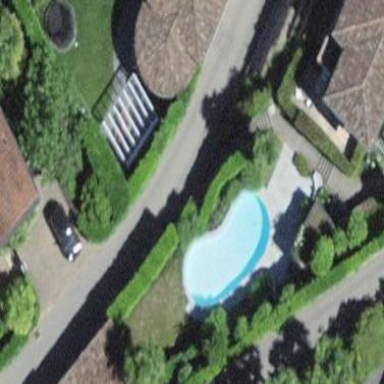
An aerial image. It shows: Swimming pool located in leisure land.